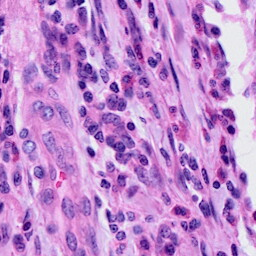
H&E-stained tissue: Cervix